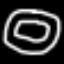
Label: donut